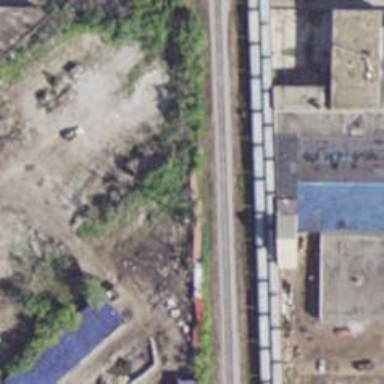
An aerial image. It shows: Abandoned spur railway.